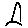
Label: bird